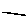
Label: line